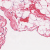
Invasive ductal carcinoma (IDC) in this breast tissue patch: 0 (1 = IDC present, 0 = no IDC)